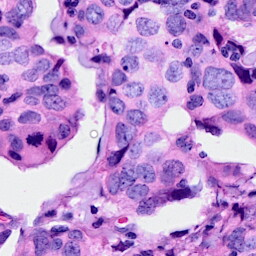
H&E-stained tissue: Breast